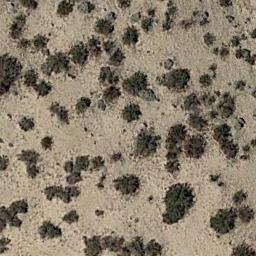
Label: chaparral